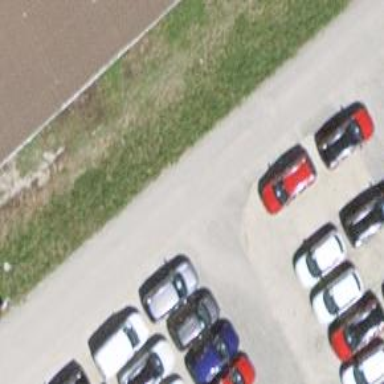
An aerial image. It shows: Parking aisle designated as service road.